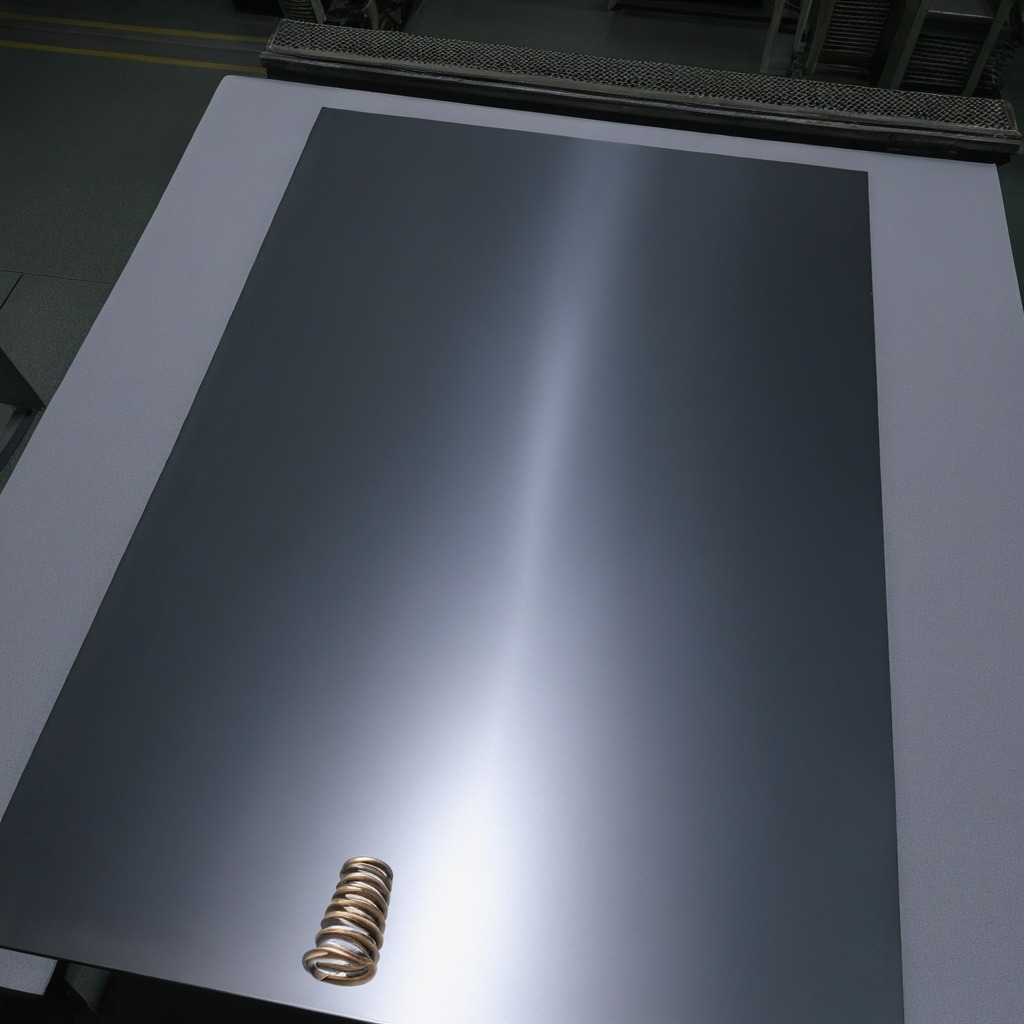
A coiled metal spring is lying on the clean empty table in a basement in the evening.